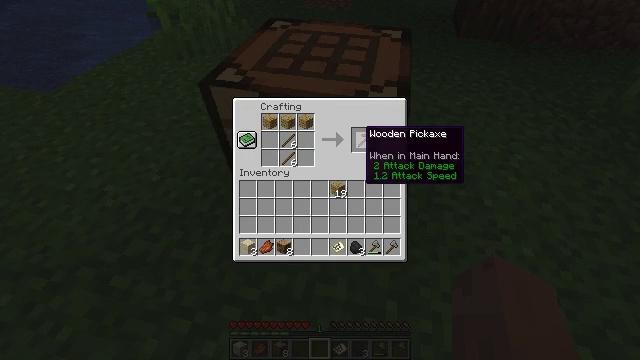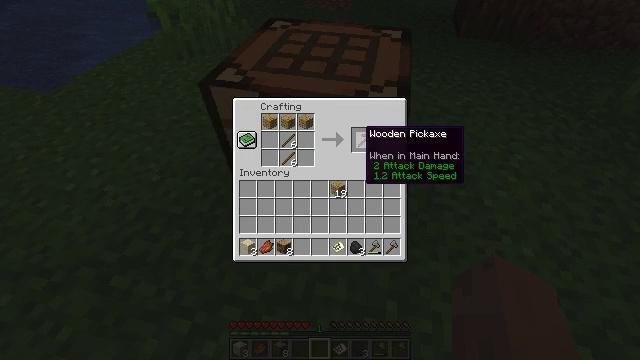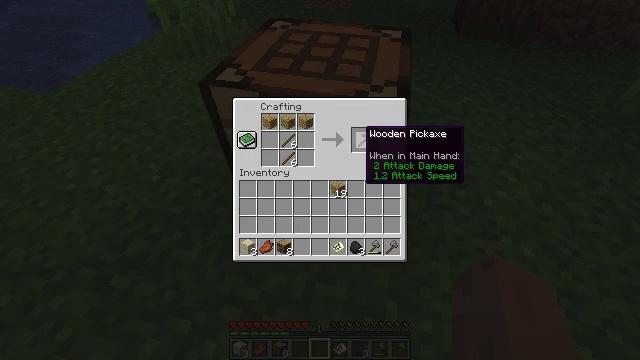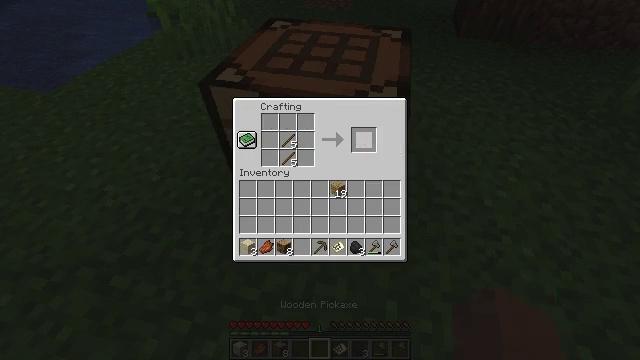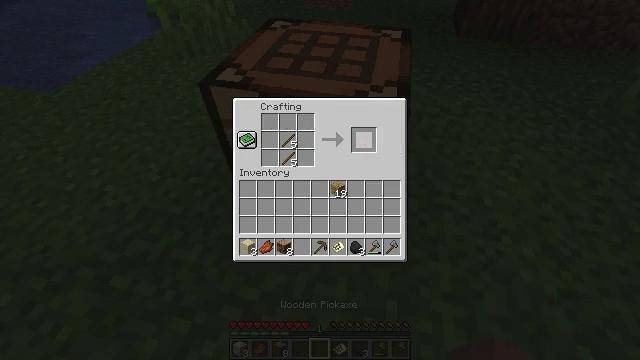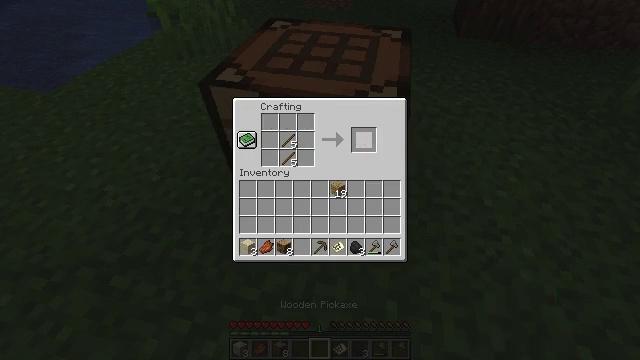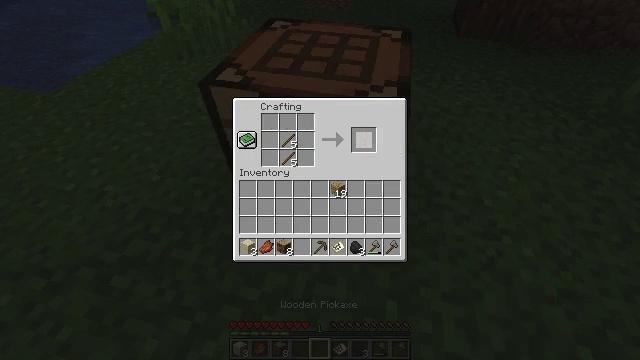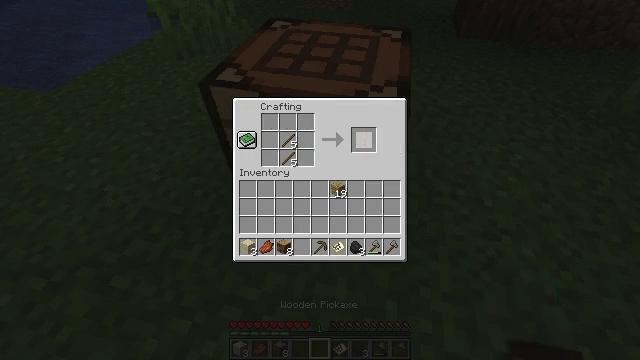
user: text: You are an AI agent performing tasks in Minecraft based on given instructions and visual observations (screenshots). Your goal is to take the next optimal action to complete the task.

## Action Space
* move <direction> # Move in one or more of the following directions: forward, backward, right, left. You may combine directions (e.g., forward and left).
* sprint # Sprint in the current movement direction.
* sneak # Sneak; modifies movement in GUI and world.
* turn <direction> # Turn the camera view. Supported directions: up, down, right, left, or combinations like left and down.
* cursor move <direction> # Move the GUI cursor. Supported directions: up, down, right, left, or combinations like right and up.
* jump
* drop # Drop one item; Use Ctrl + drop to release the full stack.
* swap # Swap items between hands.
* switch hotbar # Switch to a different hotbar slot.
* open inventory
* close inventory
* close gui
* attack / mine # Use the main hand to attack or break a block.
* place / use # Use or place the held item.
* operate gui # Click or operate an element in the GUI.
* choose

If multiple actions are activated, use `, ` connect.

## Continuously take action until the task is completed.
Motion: motion action
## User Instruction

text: Craft a wooden pickaxe.
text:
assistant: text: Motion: sneak
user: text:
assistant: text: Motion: sneak
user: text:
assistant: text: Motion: sneak, operate gui
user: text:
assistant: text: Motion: sneak, operate gui
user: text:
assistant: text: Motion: sneak, operate gui
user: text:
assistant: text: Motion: sneak
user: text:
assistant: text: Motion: sneak
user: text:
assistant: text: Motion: sneak